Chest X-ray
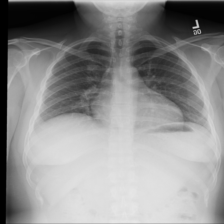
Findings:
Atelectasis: negative
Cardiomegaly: negative
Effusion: negative
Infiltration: negative
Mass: negative
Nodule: negative
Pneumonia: negative
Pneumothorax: negative
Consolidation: negative
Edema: negative
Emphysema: negative
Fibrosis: negative
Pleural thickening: negative
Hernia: negative